Question: I am looking for answers regarding auto complete for form fields.
How can I auto fill common inputs like First name, last name, address..?
In Chrome, If the user has a Google profile, fields can be autofilled.
It appears IE offers similar functionality:
(From MS Website)
"You can use AutoComplete to store passwords and other information that you type into web form fields. When you turn on AutoComplete, Internet Explorer will automatically fill in the fields you type into web forms frequently, like your name and address."
Is there any way I can ensure autofill happens, cross-browser, using HTML/JS?

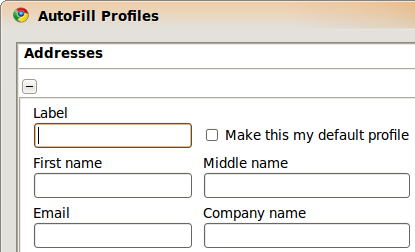
Answer: This question is pretty old but I have an !
'<input>'
<URL>
Google wrote a <URL> for developing web applications that are friendly for mobile devices. They have a section on how to name the inputs on forms to easily use auto-fill. Eventhough it's written for mobile, this applies for both desktop and mobile!
# How to Enable AutoComplete on your HTML forms
Here are some key points on how to enable autocomplete:
- '<label>''<input>'- 'autocomplete''<input>'<URL>- 'name''autocomplete''<input>'- :'''
<label for="frmNameA">Name</label>
<input type="text" name="name" id="frmNameA"
placeholder="Full name" required autocomplete="name">
<label for="frmEmailA">Email</label>
<input type="email" name="email" id="frmEmailA"
placeholder="name@example.com" required autocomplete="email">
<!-- note that "emailC" will not be autocompleted -->
<label for="frmEmailC">Confirm Email</label>
<input type="email" name="emailC" id="frmEmailC"
placeholder="name@example.com" required autocomplete="email">
<label for="frmPhoneNumA">Phone</label>
<input type="tel" name="phone" id="frmPhoneNumA"
placeholder="<PHONE>" required autocomplete="tel">
'''
# How to name your <input> tags
In order to trigger autocomplete, make sure you correctly name the 'name' and 'autocomplete' attributes in your '<input>' tags. This will automatically allow for autocomplete on forms. Make sure also to have a '<label>'! This information can also be found <URL>.
Here's how to name your inputs:
- - 'name''name fname mname lname'- 'autocomplete'- 'name'- 'given-name'- 'additional-name'- 'family-name'- '<input type="text" name="fname" autocomplete="given-name">'- - 'name''email'- 'autocomplete''email'- '<input type="text" name="email" autocomplete="email">'- - 'name''address city region province state zip zip2 postal country'- 'autocomplete'- - 'street-address'- - 'address-line1'- 'address-line2'- 'address-level1'- 'address-level2'- 'postal-code'- 'country'- - 'name''phone mobile country-code area-code exchange suffix ext'- 'autocomplete''tel'- - 'name''ccname cardnumber cvc ccmonth ccyear exp-date card-type'- 'autocomplete'- 'cc-name'- 'cc-number'- 'cc-csc'- 'cc-exp-month'- 'cc-exp-year'- 'cc-exp'- 'cc-type'- - 'name''username'- 'autocomplete''username'- - 'name''password'- 'autocomplete'- 'current-password'- 'new-password'
# Resources
- <URL>